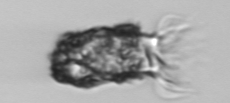
Label: Tintinnopsis